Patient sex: M
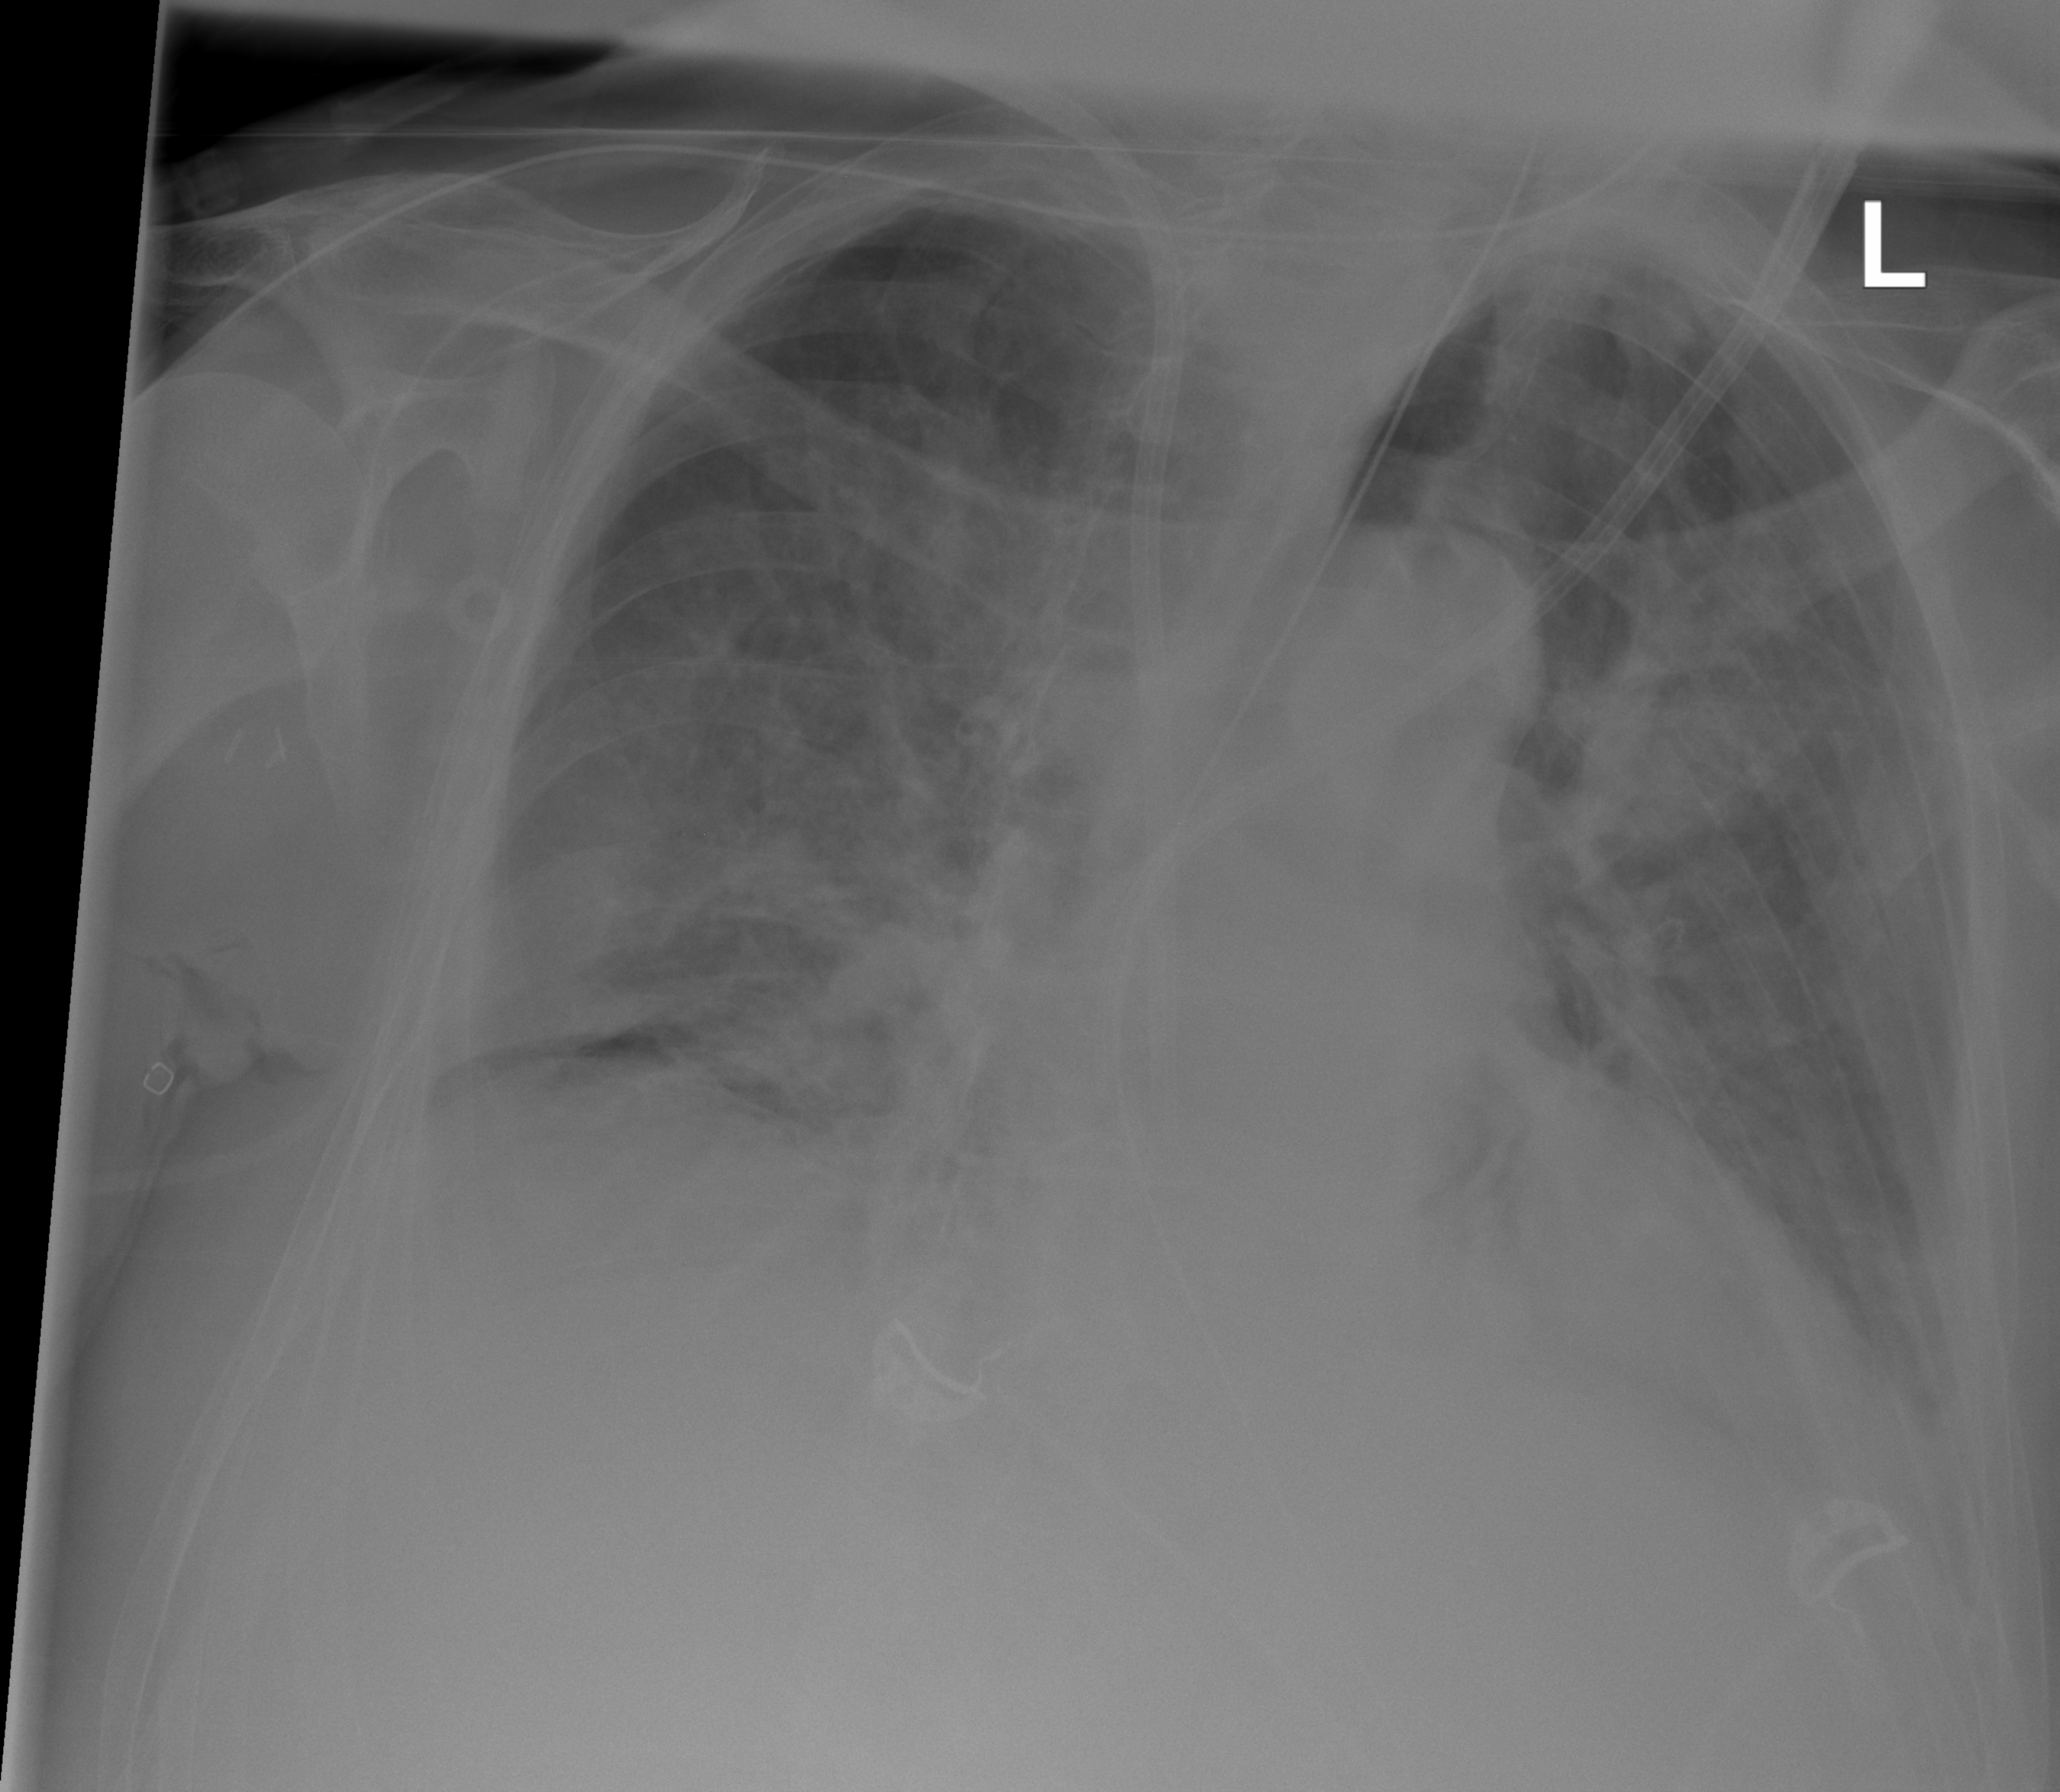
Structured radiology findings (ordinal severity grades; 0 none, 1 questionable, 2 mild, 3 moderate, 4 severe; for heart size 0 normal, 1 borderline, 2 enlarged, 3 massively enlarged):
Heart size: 2
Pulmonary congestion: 2
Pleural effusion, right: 2
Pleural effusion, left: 2
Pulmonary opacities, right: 2
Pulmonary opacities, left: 1
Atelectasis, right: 2
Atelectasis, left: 2